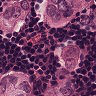
Metastatic tissue present: yes